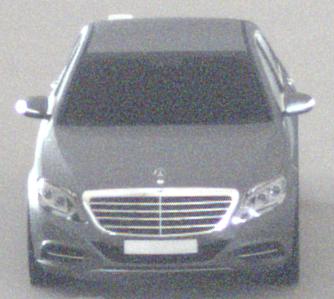
Make: Mercedes-Benz
Model: S 400 HYBRID
Detailed model: S-Class (222) Limousine
Model produced from: 2013/05
Model produced until: 2015/04
Doors: 4
Color: gray
Road condition: dry road
Daytime: midday
Contrast: medium contrast